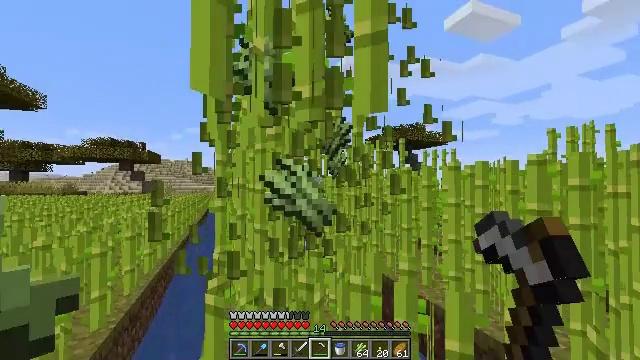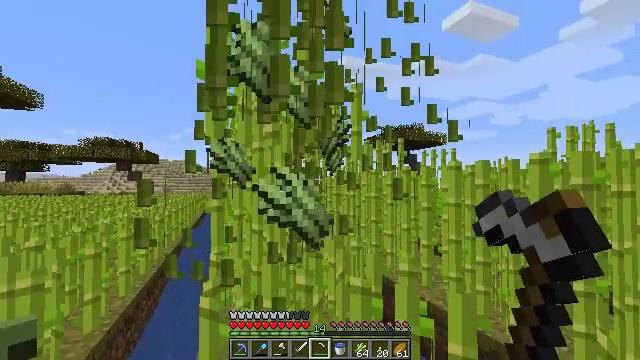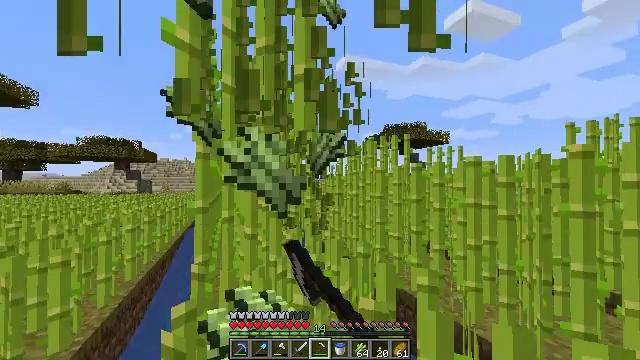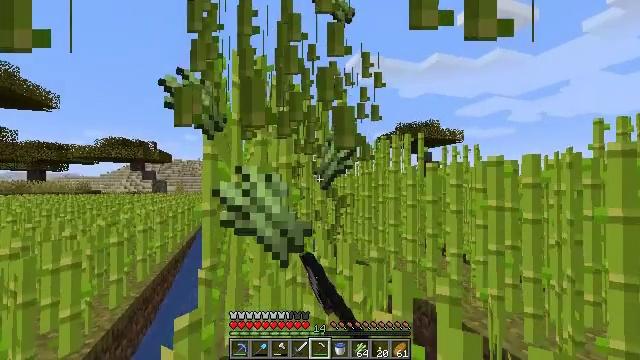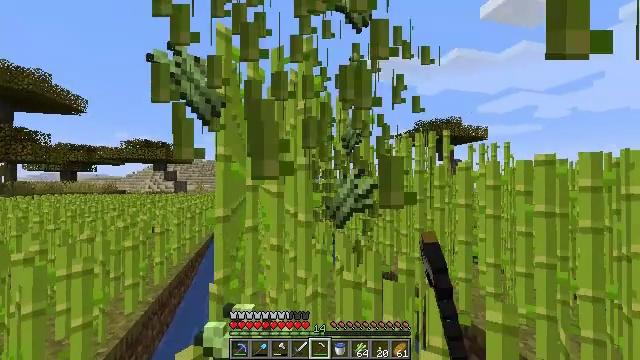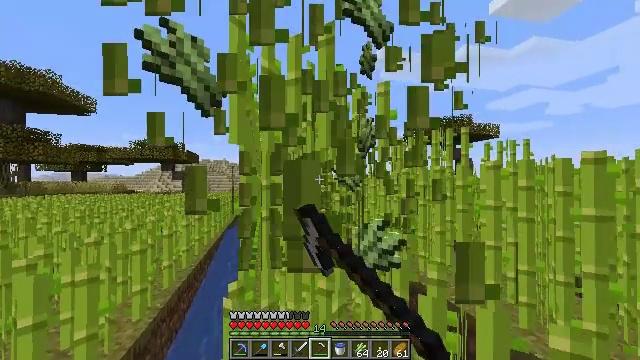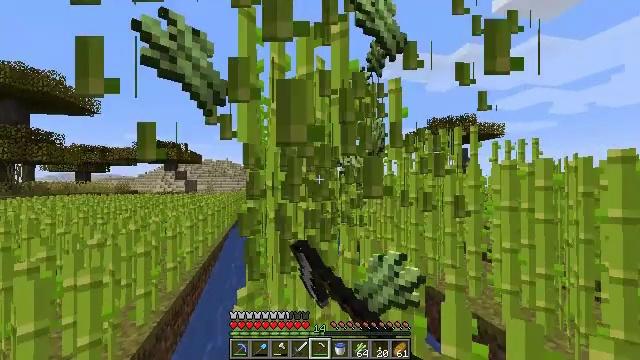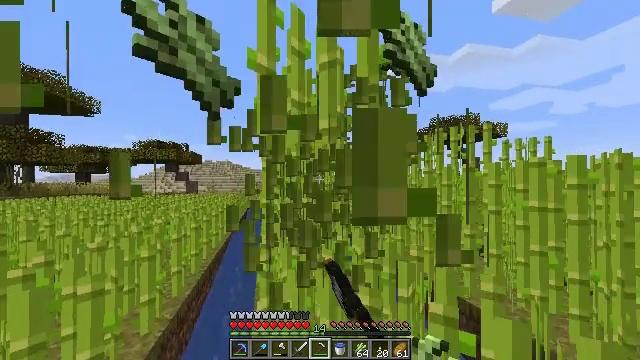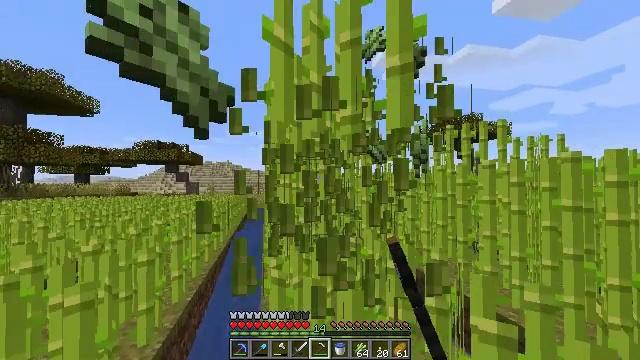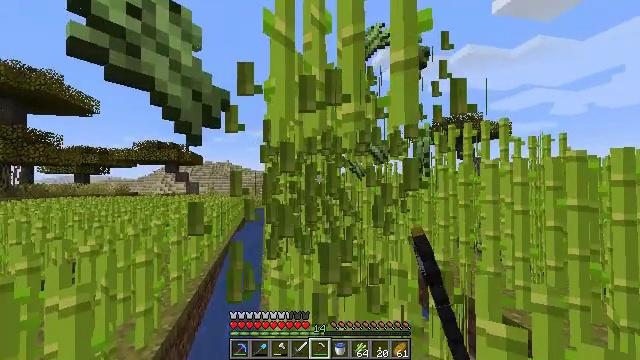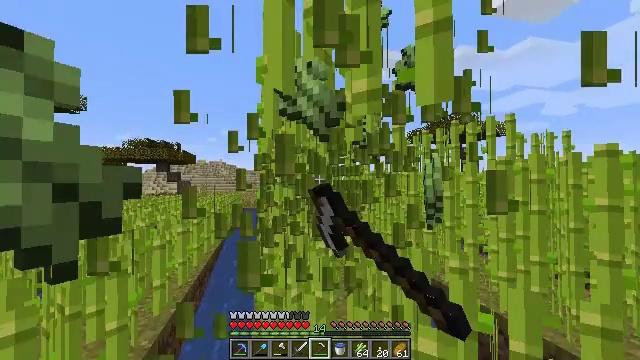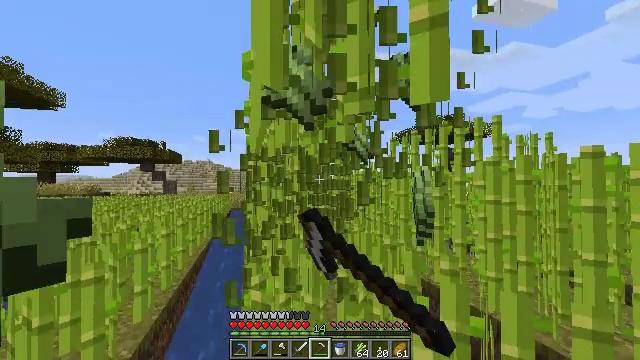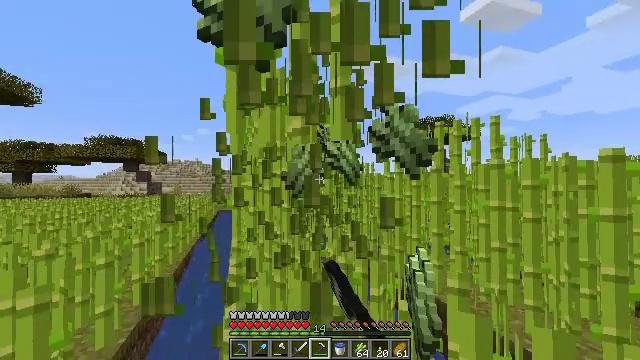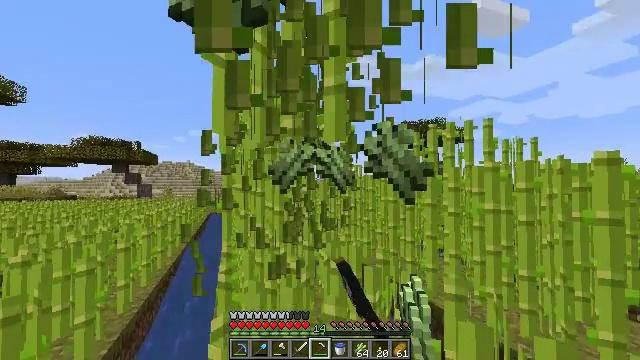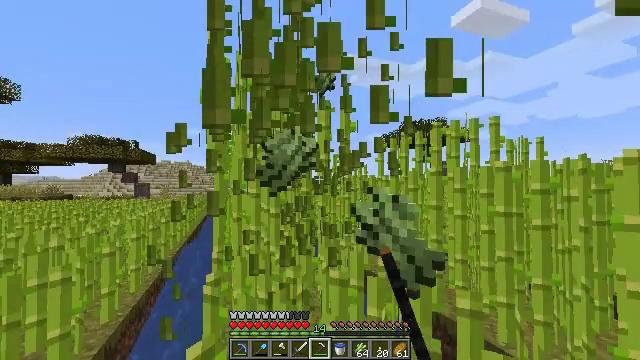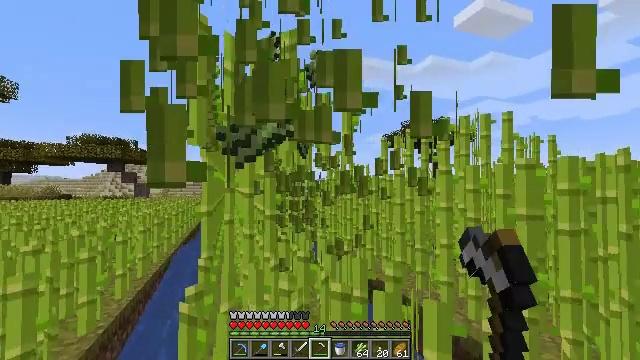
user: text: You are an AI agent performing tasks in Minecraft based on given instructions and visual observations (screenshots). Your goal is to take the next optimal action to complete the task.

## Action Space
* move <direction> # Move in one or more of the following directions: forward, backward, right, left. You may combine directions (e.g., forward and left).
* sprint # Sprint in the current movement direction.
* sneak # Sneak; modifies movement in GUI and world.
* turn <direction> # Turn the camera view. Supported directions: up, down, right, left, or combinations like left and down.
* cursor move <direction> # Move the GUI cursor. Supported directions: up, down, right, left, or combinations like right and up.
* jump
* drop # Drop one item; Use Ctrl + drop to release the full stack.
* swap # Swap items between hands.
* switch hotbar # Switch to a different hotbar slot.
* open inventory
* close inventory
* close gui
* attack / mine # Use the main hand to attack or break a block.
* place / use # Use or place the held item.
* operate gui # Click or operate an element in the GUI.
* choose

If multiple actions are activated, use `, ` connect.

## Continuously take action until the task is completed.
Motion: motion action
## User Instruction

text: Harvest sugar cane from the plant.
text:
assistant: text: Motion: move forward, attack / mine
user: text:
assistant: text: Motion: move forward, attack / mine
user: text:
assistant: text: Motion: move forward, turn left, attack / mine
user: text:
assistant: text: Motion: move forward and move left, turn left, attack / mine
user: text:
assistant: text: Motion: move forward and move left, turn left, attack / mine
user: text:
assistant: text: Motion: move forward and move left, attack / mine
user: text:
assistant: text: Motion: move forward and move left, attack / mine
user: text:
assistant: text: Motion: move forward, attack / mine
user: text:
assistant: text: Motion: move forward, attack / mine
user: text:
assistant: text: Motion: move forward, turn right, attack / mine
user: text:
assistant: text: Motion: move forward, turn right, attack / mine
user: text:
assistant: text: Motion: move forward, turn right, attack / mine
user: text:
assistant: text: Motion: move forward, turn right, attack / mine
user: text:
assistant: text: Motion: move forward, attack / mine
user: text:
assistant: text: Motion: move forward, attack / mine
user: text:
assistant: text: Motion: move forward and move left, turn left, attack / mine
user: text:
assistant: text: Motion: move forward and move left, turn left, attack / mine
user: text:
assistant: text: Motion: move forward and move left, attack / mine
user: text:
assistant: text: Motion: move forward and move left, attack / mine
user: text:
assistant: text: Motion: move forward and move left, attack / mine
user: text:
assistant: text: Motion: move forward, attack / mine
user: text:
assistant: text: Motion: move forward, attack / mine
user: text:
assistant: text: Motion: move forward, turn right, attack / mine
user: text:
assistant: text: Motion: move forward, turn right, attack / mine
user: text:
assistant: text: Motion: move forward, attack / mine
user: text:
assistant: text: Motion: move forward, attack / mine
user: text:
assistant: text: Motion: move forward, attack / mine
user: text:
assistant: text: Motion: move forward and move left, turn left, attack / mine
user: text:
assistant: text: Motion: move forward and move left, turn left, attack / mine
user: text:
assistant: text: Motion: move forward and move left, turn left, attack / mine